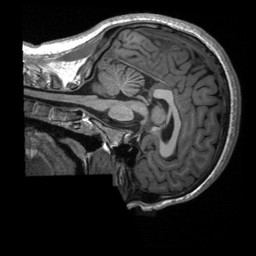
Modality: T1w
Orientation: sagittal
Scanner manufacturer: siemens
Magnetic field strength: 3 T
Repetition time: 2.3 s
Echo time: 0.00232 s